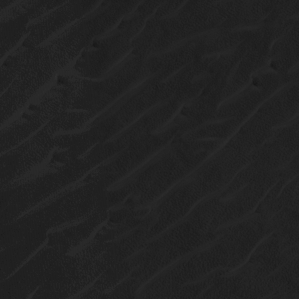
Label: non_frost